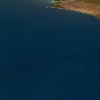
Label: water